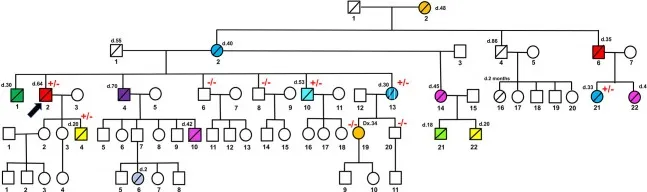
Family pedigree indicating the genotype and phenotype of each individual. + and - indicate the TP53 pathogenic variant c.645del (p. Ser215Argfs*32) and TP53 reference allele, respectively. Different colors indicate liver cancers, pancreatic cancer, osteosarcoma, breast cancer, ovarian cancer, thyroid cancer, brain tumor, gastric cancer, colorectal cancer, spinocellular carcinoma, and soft tissue sarcoma. D, age of death; Dx, age of diagnosis.
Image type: chart (chart)